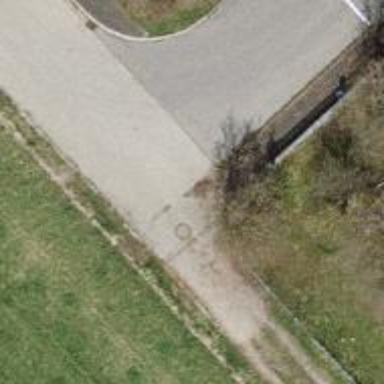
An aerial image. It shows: Residential road with lane markings.